Question: In my application there are products and a product-variant-group which has a defined set of properties which a product of this group must declare and the combination of the properties is unique across that product-variant-group.

In the image the first select menu has all values obviously. The next select menu depends on the previously selected value, and so on.
Those defined group properties have a unique priority assigned to it which in the following derived table equals the property itself.
For a given property/priority and given list of of property/priority-value pairs. I want to retrieve its possible values.
The priorities of the value pairs must be smaller then the given priority.
'''
public String[] getProductVariantGroupValues(int productVariantGroupId, int priority, Map<Integer, String> prevValues);
'''
An example makes it much clearer:
I have an sql statement which lists all product-variant-group properties that related products have defined:
Call the above method with 'priority = 3' and prevValues = '{(1, Black), (2, 38)}' should result in following result array: '{Dots, Stripes}'.
'black''1''38''2''3''{Dots, Stripes}'
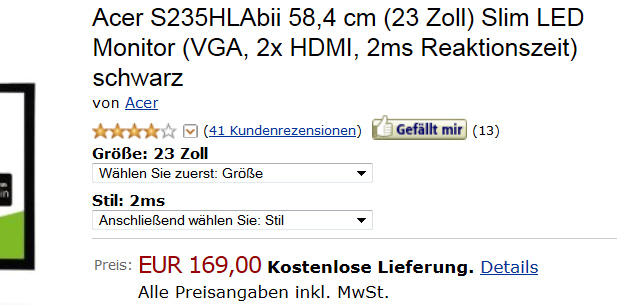
Answer: If I understand the question correctly, you have a value for priority 1 and for priority 2 and want to get all priority 3 values that match. The following query gets the products:
'''
select product
from t
group by product
having max(case when priority = 1 and value = 'Black' then 1 else 0 end) = 1 and
max(case when priority = 2 and value = 40 then 1 else 0 end) = 1
'''
To get the priority 3 values requires or a clever select statement (assuming priorities are not repeated for a product):
'''
select product, max(case when priority = 3 then value end)
from t
group by product
having max(case when priority = 1 and value = 'Black' then 1 else 0 end) = 1 and
max(case when priority = 2 and value = 40 then 1 else 0 end) = 1
'''
These queries are to give you an idea of how to construct the queries in your code. The generalization should be pretty straightforward.